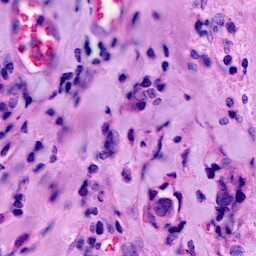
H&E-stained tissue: Breast